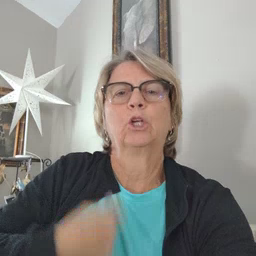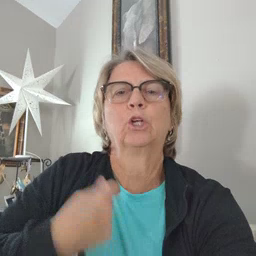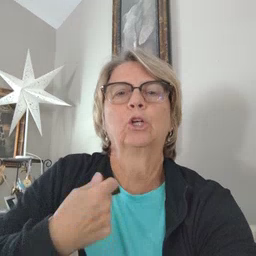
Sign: zipper